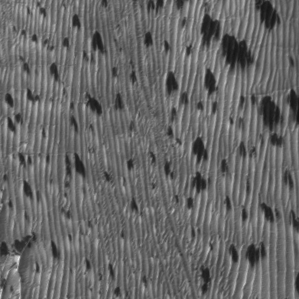
Label: frost